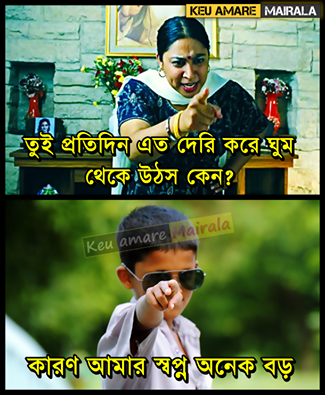
Caption: তুই প্রতিদিন এত দেরি করে ঘুম থেকে উঠস কেন? কারন আমার স্বপ্ন অনেক বড়
Label: non-hate